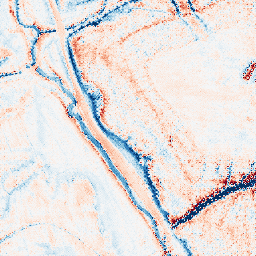
Category: edge_preserving
Decomposition family: bilateral
Decomposition parameters: d: 21
sigma_color: 150
sigma_space: 25
Upsampling method: regularized
Upsampling parameters: scale: 2
lambda_reg: 0.1
Upsampling scale: 2